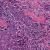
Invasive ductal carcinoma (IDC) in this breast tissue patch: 1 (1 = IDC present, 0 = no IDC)